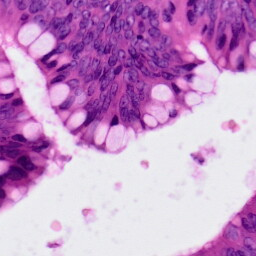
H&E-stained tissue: Colon